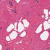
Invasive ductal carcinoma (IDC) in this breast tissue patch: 0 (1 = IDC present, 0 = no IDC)